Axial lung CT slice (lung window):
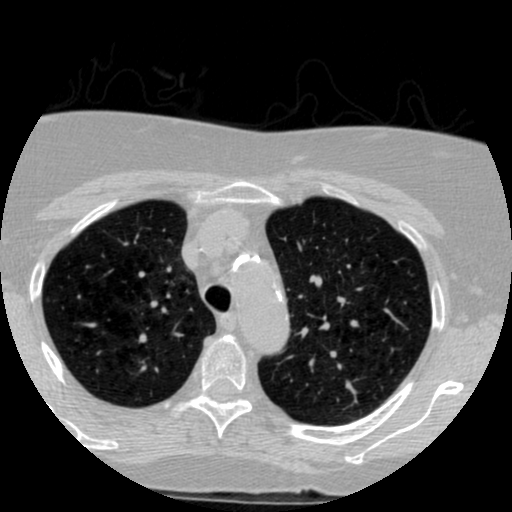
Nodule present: no